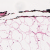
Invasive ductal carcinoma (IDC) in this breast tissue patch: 0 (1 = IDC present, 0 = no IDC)